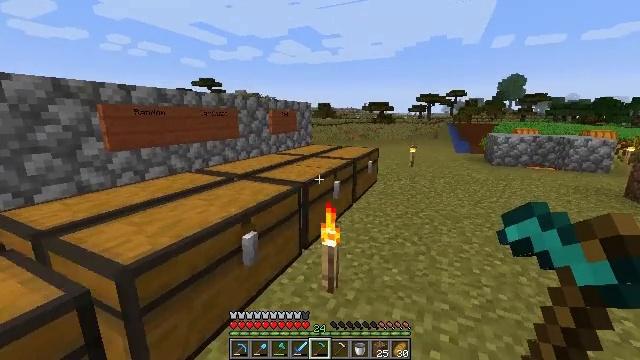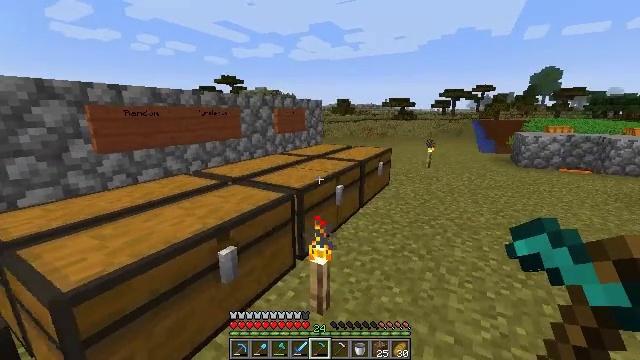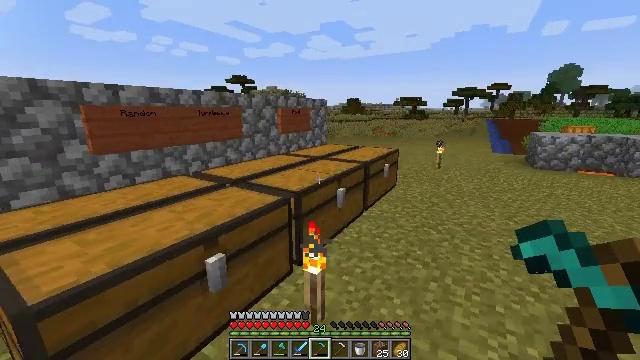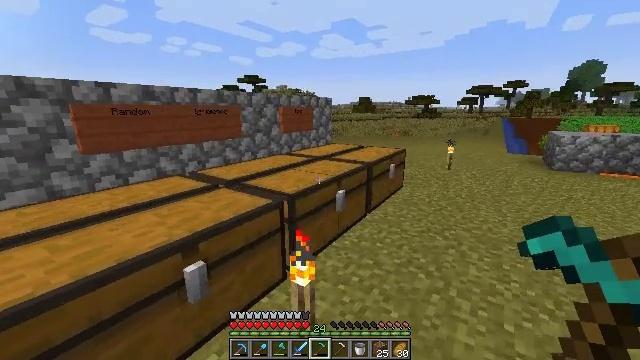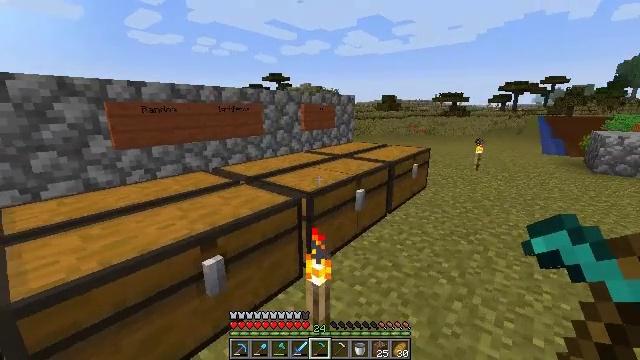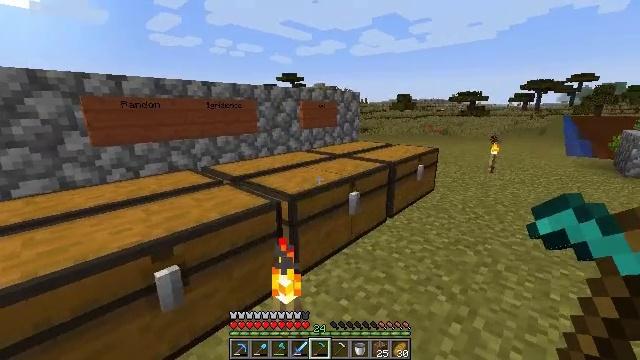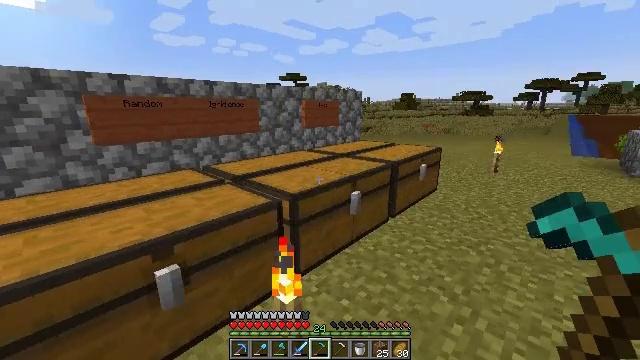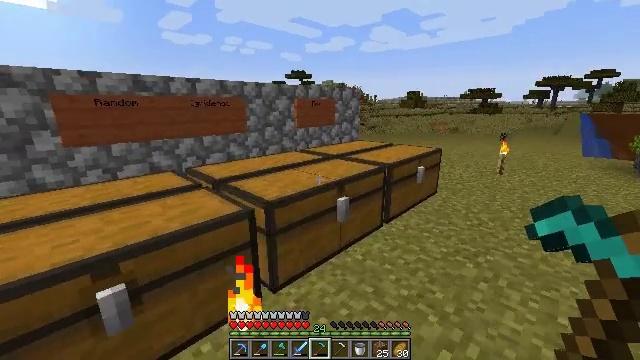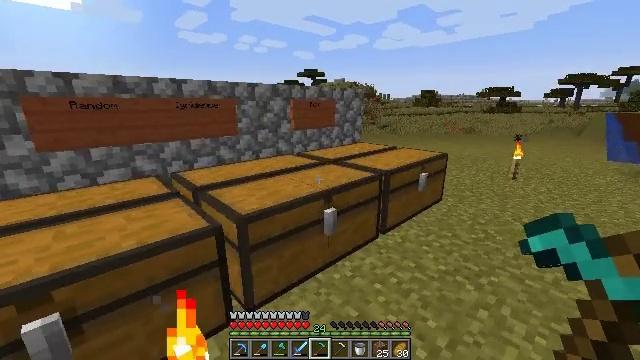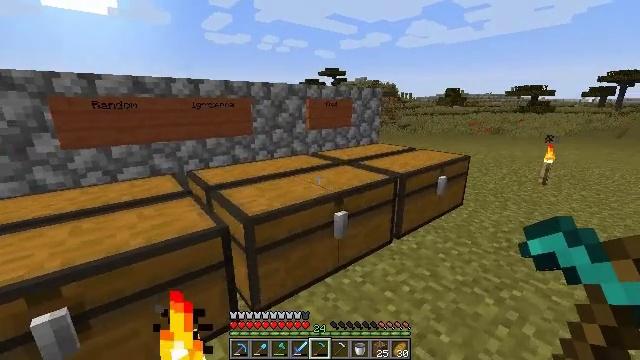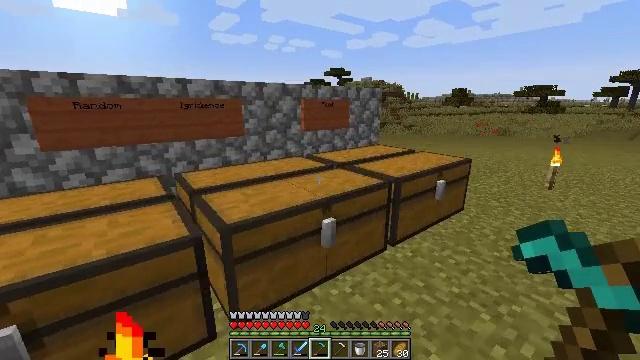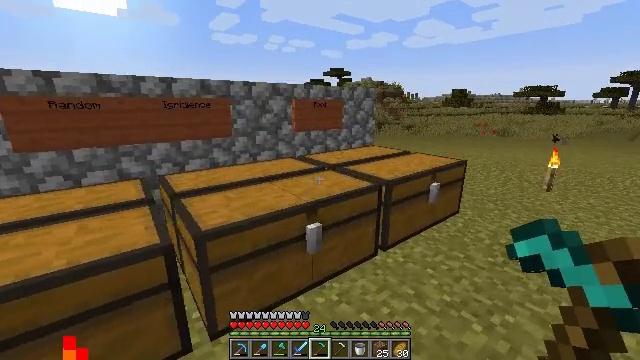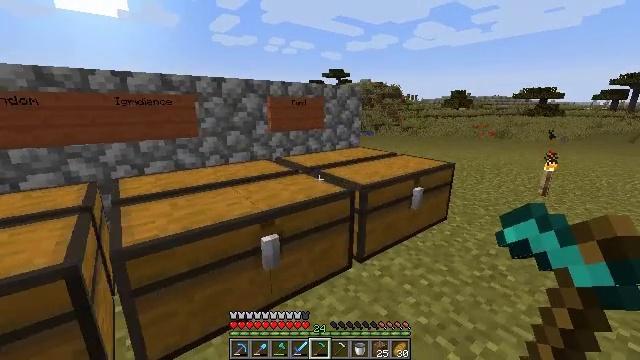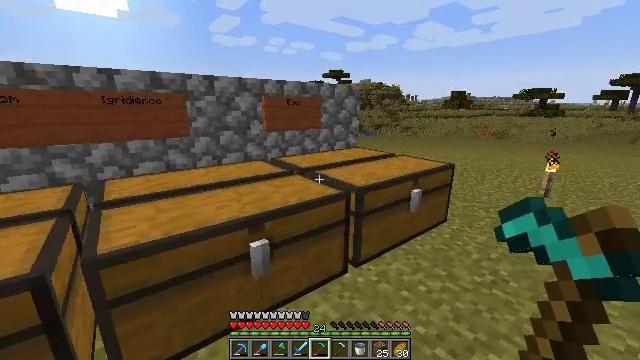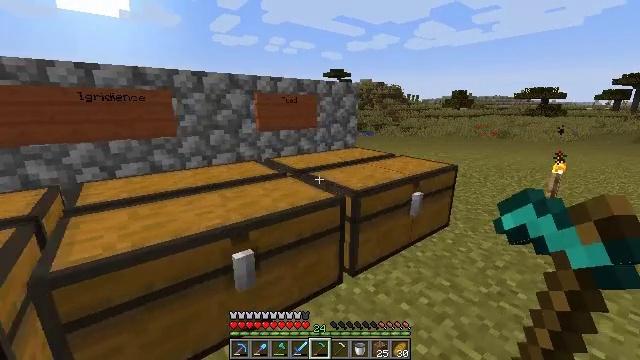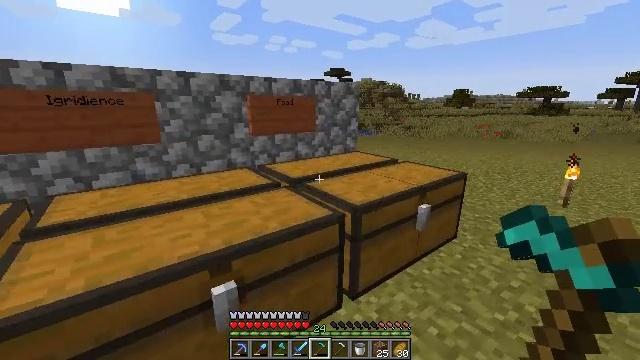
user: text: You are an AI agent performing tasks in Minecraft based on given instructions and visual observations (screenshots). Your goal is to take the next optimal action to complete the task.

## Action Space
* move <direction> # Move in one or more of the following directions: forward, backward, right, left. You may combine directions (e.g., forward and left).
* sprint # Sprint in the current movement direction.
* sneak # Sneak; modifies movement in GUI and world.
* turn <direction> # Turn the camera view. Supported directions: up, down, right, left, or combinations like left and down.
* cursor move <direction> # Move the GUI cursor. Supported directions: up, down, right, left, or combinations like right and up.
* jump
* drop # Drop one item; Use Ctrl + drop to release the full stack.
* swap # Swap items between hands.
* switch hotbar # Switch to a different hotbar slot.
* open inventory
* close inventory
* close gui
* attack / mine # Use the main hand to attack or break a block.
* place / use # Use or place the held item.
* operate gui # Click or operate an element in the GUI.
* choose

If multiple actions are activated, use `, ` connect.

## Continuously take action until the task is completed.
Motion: motion action
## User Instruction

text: Collect wheat crops.
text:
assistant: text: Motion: move forward and move right, turn left
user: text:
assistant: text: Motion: move forward and move right, turn left
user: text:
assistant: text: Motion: move forward and move right, turn left
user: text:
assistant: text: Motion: move forward and move right, turn left
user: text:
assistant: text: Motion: move forward and move right, turn left
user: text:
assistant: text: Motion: move forward and move right
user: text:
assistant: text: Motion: move forward and move right, turn left
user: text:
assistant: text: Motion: move forward and move right, turn left
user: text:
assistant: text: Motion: move forward and move right, turn left
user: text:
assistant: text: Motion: move forward and move right, turn left
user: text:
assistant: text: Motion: move forward and move right
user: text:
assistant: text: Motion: move forward and move right
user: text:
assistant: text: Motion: move forward
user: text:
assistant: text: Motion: move forward
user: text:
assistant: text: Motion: move forward
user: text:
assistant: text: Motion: move forward
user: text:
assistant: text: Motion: move forward
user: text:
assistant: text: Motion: move forward
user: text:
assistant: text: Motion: move forward
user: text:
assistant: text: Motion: use / place
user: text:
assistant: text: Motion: use / place
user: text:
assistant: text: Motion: use / place
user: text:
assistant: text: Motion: no_op
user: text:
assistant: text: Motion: no_op
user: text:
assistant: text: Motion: open gui
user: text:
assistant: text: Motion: cursor move right and down
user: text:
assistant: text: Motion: no_op
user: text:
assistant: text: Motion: no_op
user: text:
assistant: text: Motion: no_op
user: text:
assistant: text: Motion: no_op